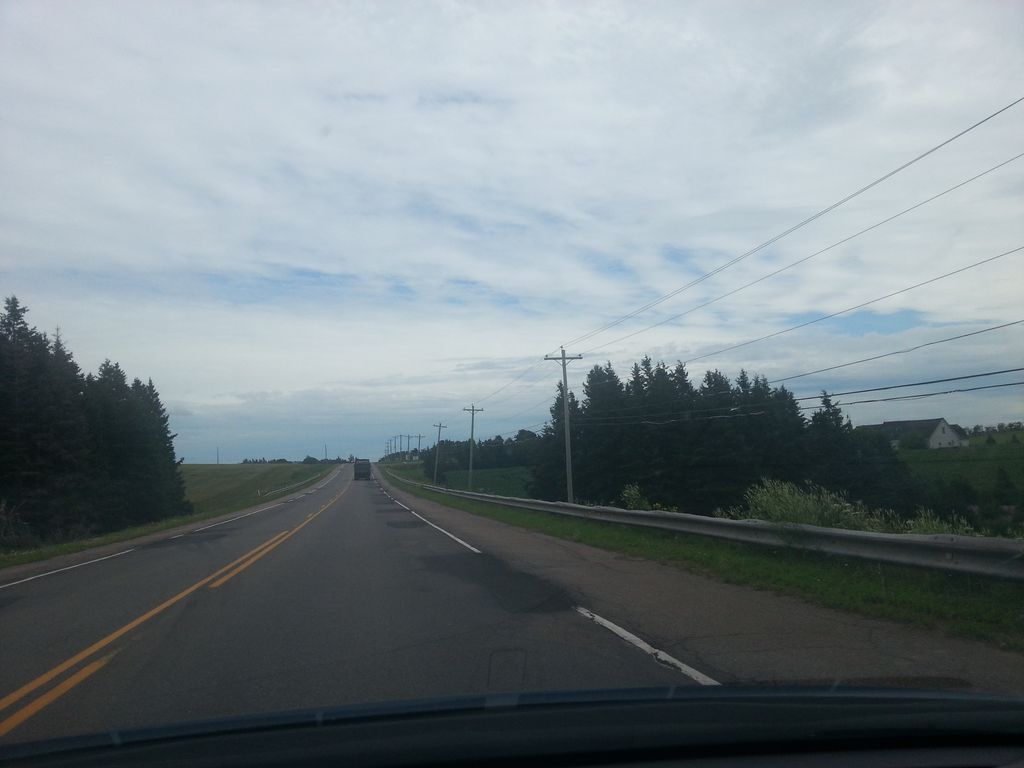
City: charlottetown